Question: Hello I am new at beamer (overleaf), so I have learned very much, so I would like to change the design of the numeration in table of contents. I mean with that (see picture attached):

I would like to change to a square, or simply the number. Anyone knows others styles? I am using the '\usetheme{CambridgeUS}'.
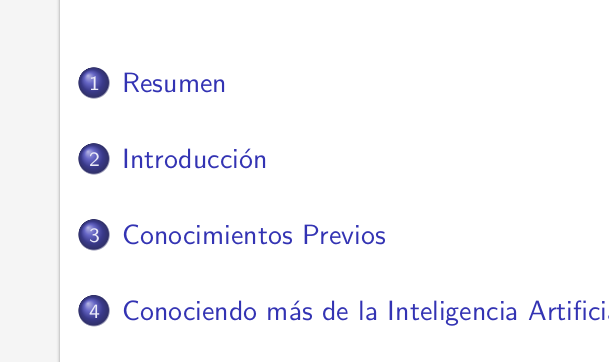
Answer: You can set the 'sections/subsections in toc' template to change to e.g. a square or plain numbered sections:
'''
\documentclass{beamer}
\usetheme{CambridgeUS}
\setbeamertemplate{sections/subsections in toc}[square]
%\setbeamertemplate{sections/subsections in toc}[sections numbered]
\begin{document}
\section{title}
\begin{frame}
\tableofcontents
\end{frame}
\end{document}
'''